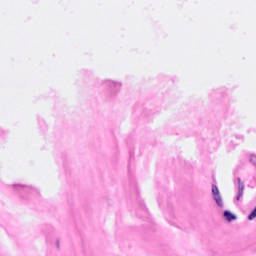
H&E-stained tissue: Breast